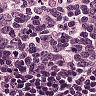
Metastatic tissue present: no